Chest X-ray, PA view. Patient: 50 years old, sex M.
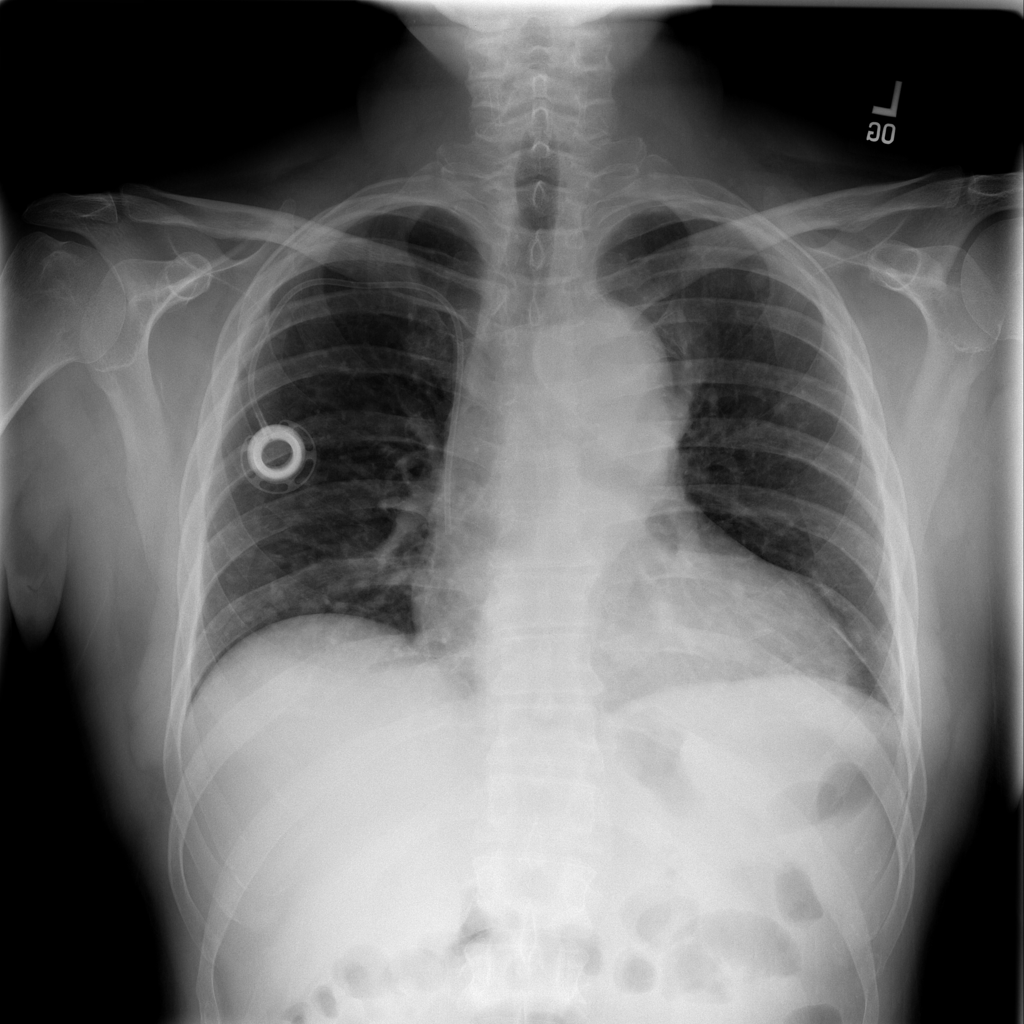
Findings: No Finding